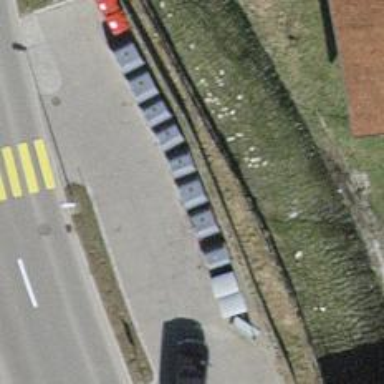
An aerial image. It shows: Recycling container at amenity designated for recycling.